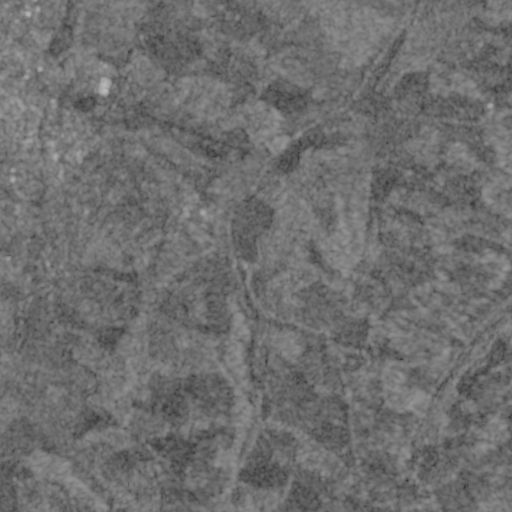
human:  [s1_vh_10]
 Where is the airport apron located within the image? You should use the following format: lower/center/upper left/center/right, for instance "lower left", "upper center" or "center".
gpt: The airport apron is located in the upper center of the image.
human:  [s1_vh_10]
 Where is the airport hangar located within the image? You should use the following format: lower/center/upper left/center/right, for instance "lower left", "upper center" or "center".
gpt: The airport hangar is located in the upper center of the image.
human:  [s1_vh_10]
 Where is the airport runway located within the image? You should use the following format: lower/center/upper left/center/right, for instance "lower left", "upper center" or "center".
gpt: The airport runway is located in the upper left of the image.
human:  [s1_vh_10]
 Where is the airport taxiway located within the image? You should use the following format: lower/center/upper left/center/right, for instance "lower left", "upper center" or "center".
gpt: The airport taxiway is located in the upper center of the image.
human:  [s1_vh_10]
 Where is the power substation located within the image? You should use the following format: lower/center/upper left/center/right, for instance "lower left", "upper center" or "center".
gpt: The power substation is located in the upper left of the image.
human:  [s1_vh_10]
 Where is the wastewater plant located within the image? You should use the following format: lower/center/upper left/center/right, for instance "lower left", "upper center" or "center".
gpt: The wastewater plant is located in the upper left of the image.
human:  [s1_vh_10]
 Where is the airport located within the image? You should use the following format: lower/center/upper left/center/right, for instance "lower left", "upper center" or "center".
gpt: There is no airport in the image.

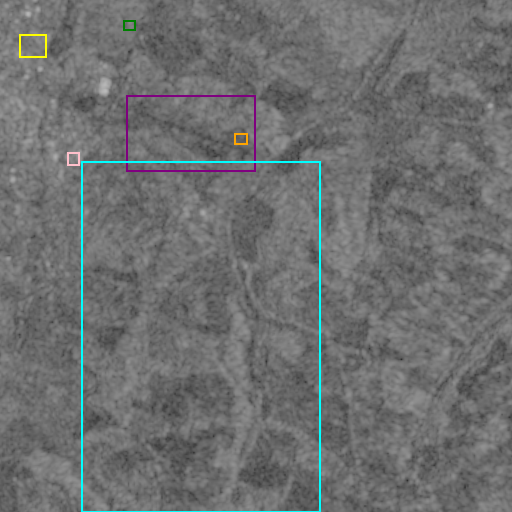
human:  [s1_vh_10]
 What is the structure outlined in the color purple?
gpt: The structure outlined in purple is an airport.
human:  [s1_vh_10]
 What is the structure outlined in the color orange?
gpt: The structure outlined in orange is an airport apron.
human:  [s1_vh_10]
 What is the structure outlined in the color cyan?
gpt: The structure outlined in cyan is a crop field.
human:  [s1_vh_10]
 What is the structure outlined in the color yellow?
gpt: The structure outlined in yellow is a park.
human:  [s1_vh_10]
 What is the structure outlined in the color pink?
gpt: The structure outlined in pink is a power substation.
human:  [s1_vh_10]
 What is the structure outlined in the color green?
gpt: The structure outlined in green is a wastewater plant.
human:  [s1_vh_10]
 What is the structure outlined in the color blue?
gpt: There is no blue outline.